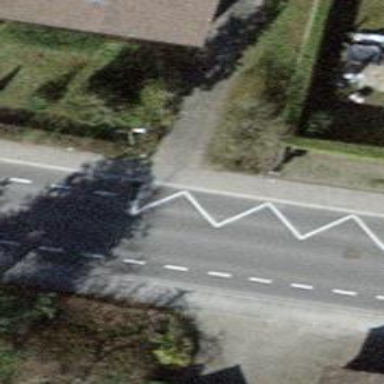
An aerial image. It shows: Bus stop with platform for public transport.